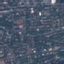
Land use / land cover: Residential